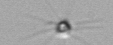
Label: Calciopappus